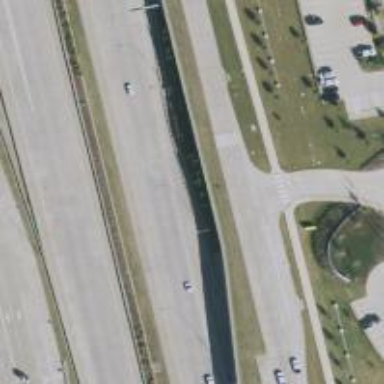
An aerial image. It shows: Secondary road with frontage road alongside.